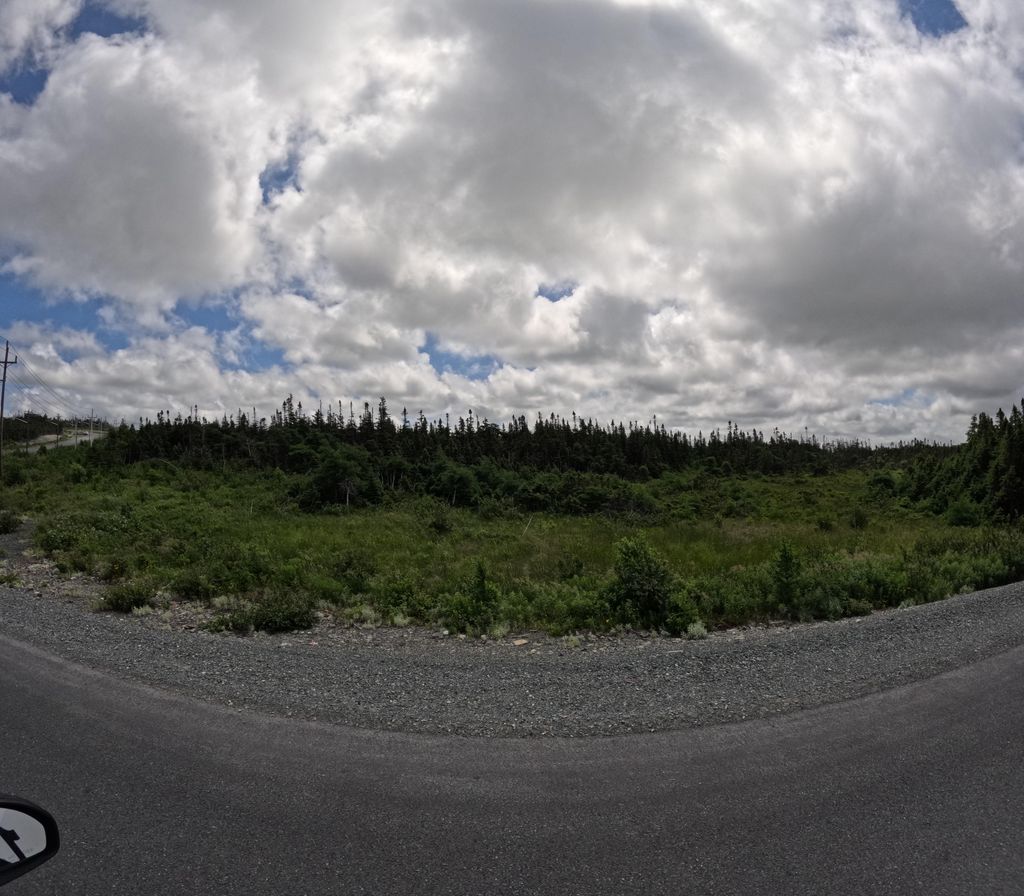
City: st_johns